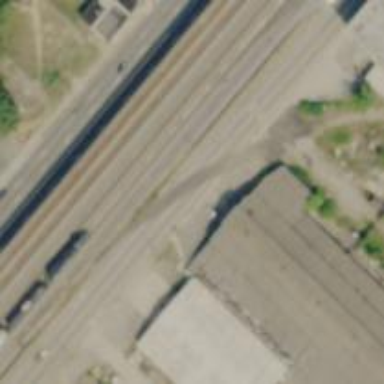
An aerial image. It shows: Abandoned railway.